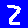
Digit: 2